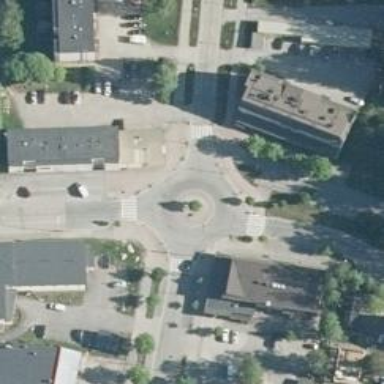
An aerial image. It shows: Tertiary road with asphalt surface leading to roundabout.